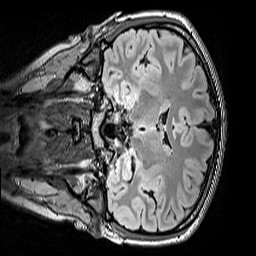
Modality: FLAIR
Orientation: coronal
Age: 14
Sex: female
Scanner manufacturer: siemens
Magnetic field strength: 3 T
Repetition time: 5 s
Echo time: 0.388 s